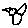
Label: bird